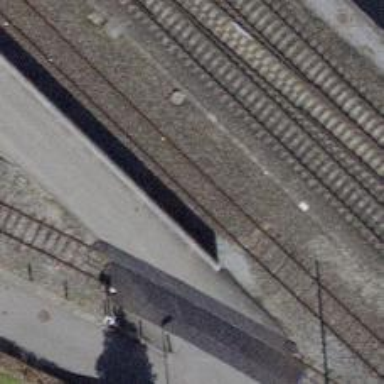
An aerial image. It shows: Single-track spur railway line.